Question: I need to achieve the following interface layout:

The obvious path would be a table view, but how would I do the top player and the bottom button set doing that? Embedding buttons in a table view row is a little unsightly I'd say, any suggestions?
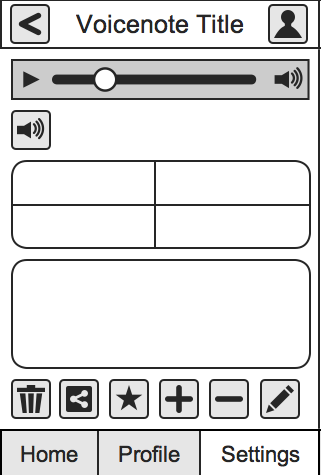
Answer: It looks like a composed hierarchy of 'UIView's to me. The topmost element is a custom 'UIView' subclass whose subviews, in turn, are comprised of the appropriate controls. Next down, is a 'UIButton', then your 'UITableView' (does it scroll? It looks like perhaps not.) Then another row of buttons (trash, etc.)
So, to summarize, your base view is just a 'UIView' that you compose with subviews, including what I assume is a grouped 'UITableView' in the middle. It will be easiest to layout in IB.